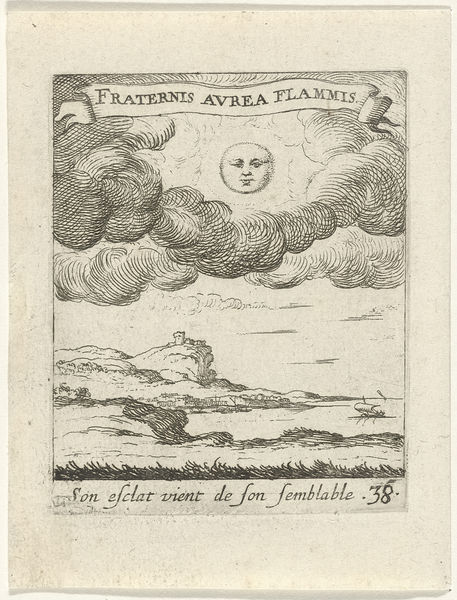
Titel: Landschap met maan
Künstler: Albert Flamen
Standort: Amsterdam
Institution: Rijksmuseum
Schlagwörter: gravure, latin, nuage, trait, chateau, visage, colline, bateau, page, soeil